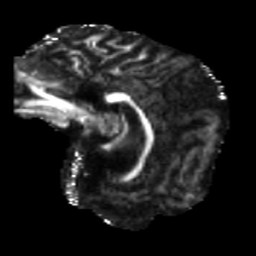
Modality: FA
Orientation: sagittal
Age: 37
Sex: female
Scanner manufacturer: siemens
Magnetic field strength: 3 T
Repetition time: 5.47 s
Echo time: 0.0854 s